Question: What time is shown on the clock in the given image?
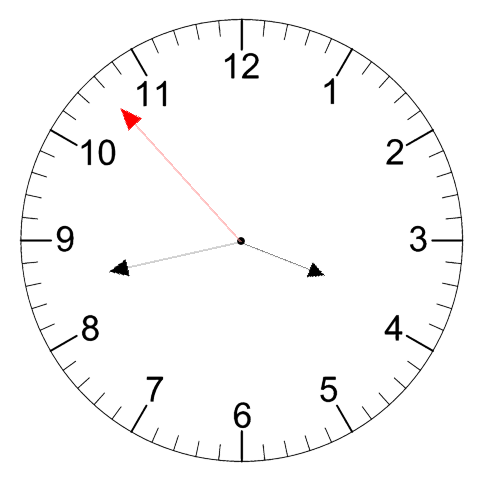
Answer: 03:42:53